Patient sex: M
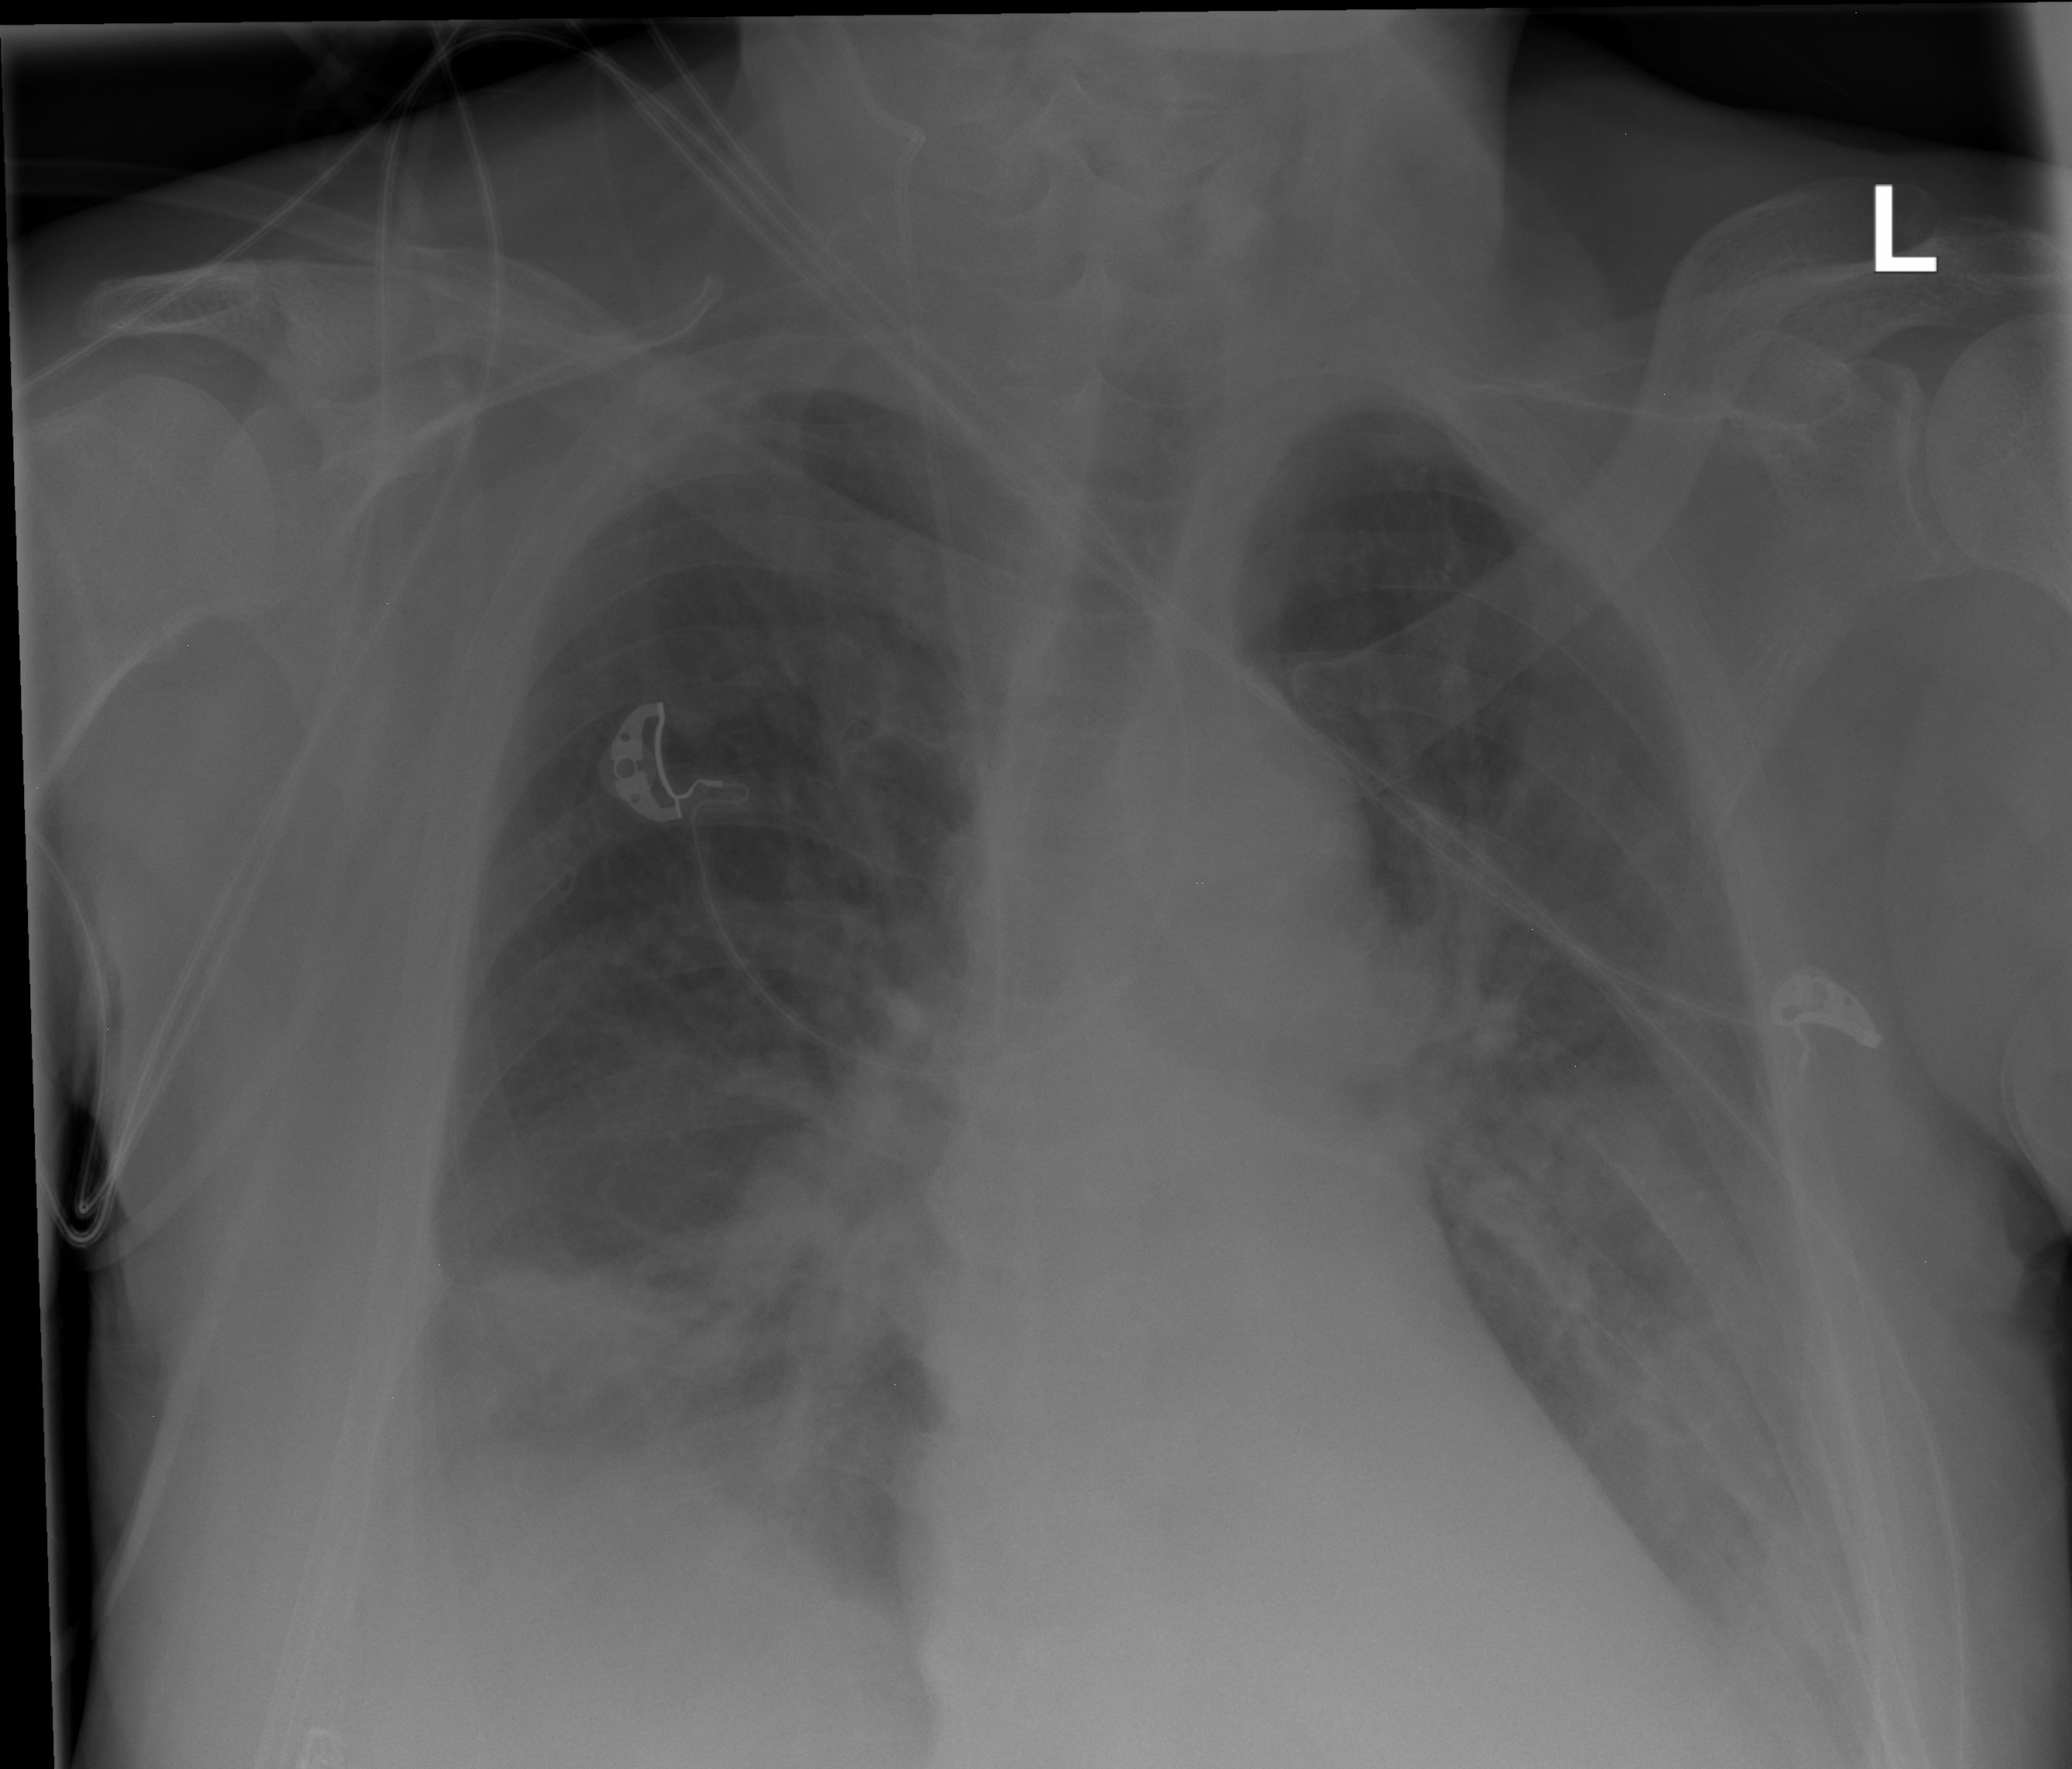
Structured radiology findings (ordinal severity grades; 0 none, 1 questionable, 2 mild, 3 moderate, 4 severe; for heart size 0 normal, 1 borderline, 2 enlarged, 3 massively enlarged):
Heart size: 0
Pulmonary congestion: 0
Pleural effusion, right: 2
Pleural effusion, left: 2
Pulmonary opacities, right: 2
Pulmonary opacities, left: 2
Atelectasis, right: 3
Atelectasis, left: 2